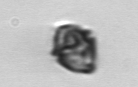
Label: Kryptoperidinium_triquetrum